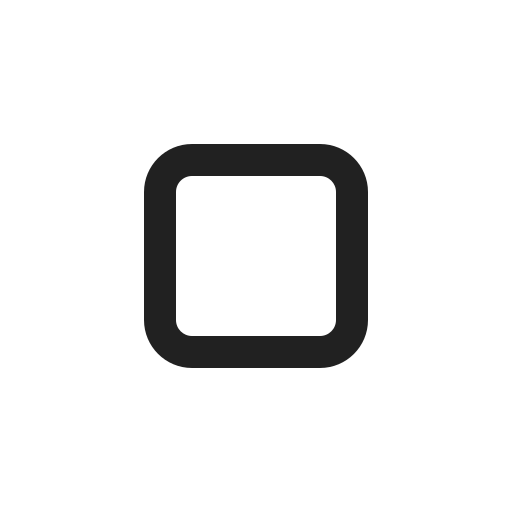
white small square high contrast